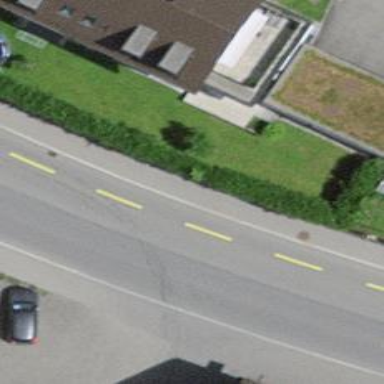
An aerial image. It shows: Tertiary road with asphalt surface. The road has designated cycle lane on the left.